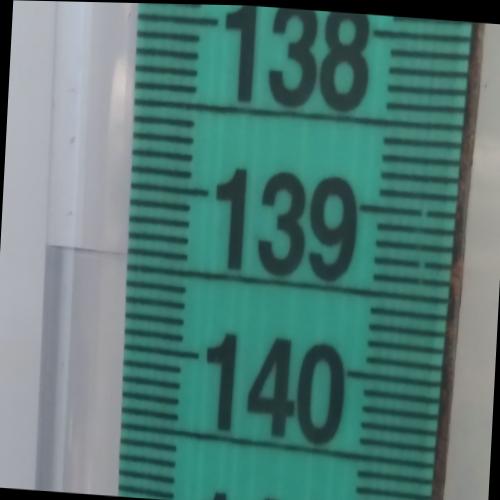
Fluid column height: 139.4 cm